Question: The bottom border is only till the end of textboxes. I am working in visual studio 2010. The same code works fine in another PC. Why
'''
<div style="clear: both; max-width: 2400px">
<table style="border: 1px solid gray" width="100%">
<tr>
<td width="20%">
NAME
</td>
<td width="40%">
<asp:TextBox ID="TextBox1" runat="server" Width="98%"></asp:TextBox>
</td>
<td width="40%">
</td>
</tr>
<tr>
<td>
AGE
</td>
<td>
<asp:TextBox ID="TextBox2" runat="server" Width="98%"></asp:TextBox>
</td>
</tr>
</table>
</div>
'''

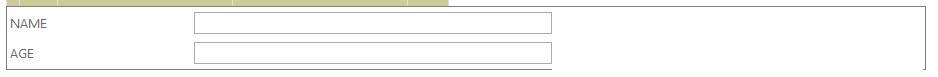
Answer: You are missing third TD in second row. Insert it and it will show up.
'''
<table style="border: 1px solid gray" width="100%">
<tr>
<td width="20%">
NAME
</td>
<td width="40%">
<asp:TextBox ID="TextBox1" runat="server" Width="98%"></asp:TextBox>
</td>
<td width="40%">
</td>
</tr>
<tr>
<td>
AGE
</td>
<td>
<asp:TextBox ID="TextBox2" runat="server" Width="98%"></asp:TextBox>
</td>
<td>
</td>
</tr>
</table>
'''